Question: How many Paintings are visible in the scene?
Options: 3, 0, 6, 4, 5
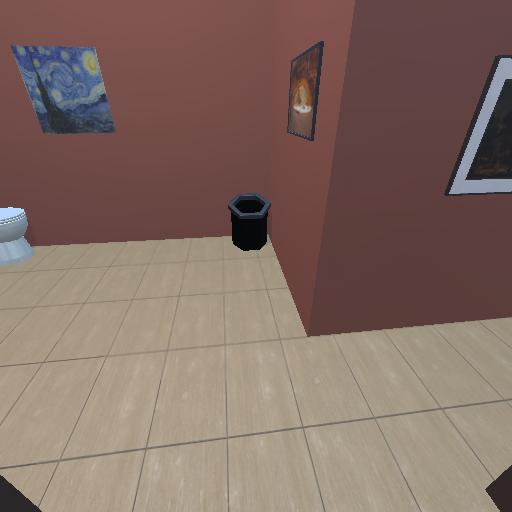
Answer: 3